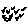
Label: bird